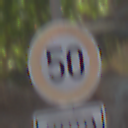
Verkehrszeichen: Geschwindigkeit50
Zusatzzeichen unten: HinweisDurchSinnbild13
Umgebung: Outdoor, Suburban
Tageszeit: MorningAfternoon
Wetter: PartlyCloudy
Licht: Natural
Jahreszeit: NotSpecified
Kontrast: HighContrast